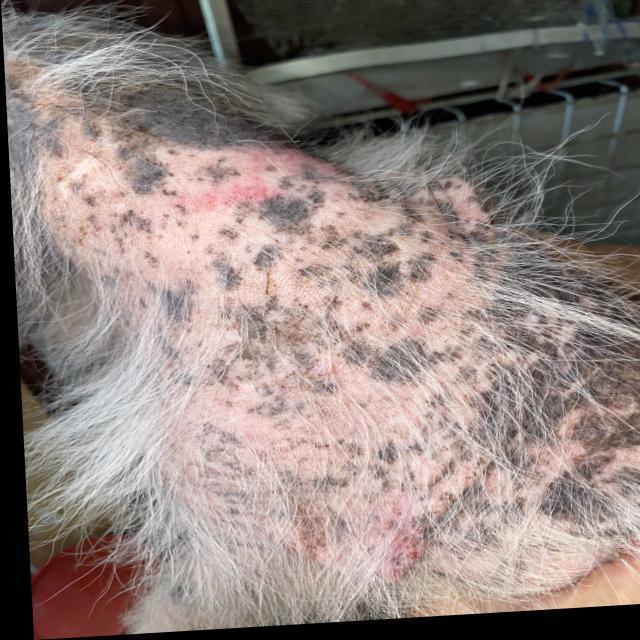
Canine demodicosis (Demodex mange) — caused by Demodex canis mites. Presents with alopecia, follicular papules, pustules, and comedones. Often localized on face and forelimbs.